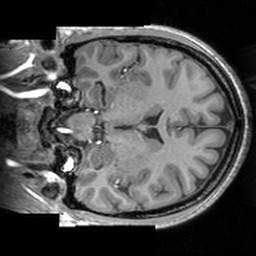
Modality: T1w
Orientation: coronal
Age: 27
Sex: female
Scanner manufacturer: siemens
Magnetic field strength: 3 T
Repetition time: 1.63 s
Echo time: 0.00311 s